Question: So I've already got my triangle waveforms, now i want to change the frequency of it, but i'm getting errors and i don't know what's the actual problem.
'''
module sxoc(clk,res,out1,freq,count);
input clk,res;
input [0:7]freq;
output [0:7]count;
output [0:7]out1;
reg [0:7]out1;
always @(posedge clk)
begin
if (res)
begin
out1=8'b00000000;
count=8'b00000000;
end
else
count =count + 1;
if (count == freq)
if(out1<=256)
begin
out1=out1 + 1;
count = 0;
end
end
endmodule
module atam_test;
reg clk,res;
reg [0:7]freq;
wire [0:7]count;
wire [0:7]out1;
sxoc sxoc1(clk,res,out1,freq,count);
always #2 clk=~clk;
initial
begin
clk=0;res=1;freq=8'b00000011;
#5 res=0;
end
initial #5000 $finish;
endmodule
'''

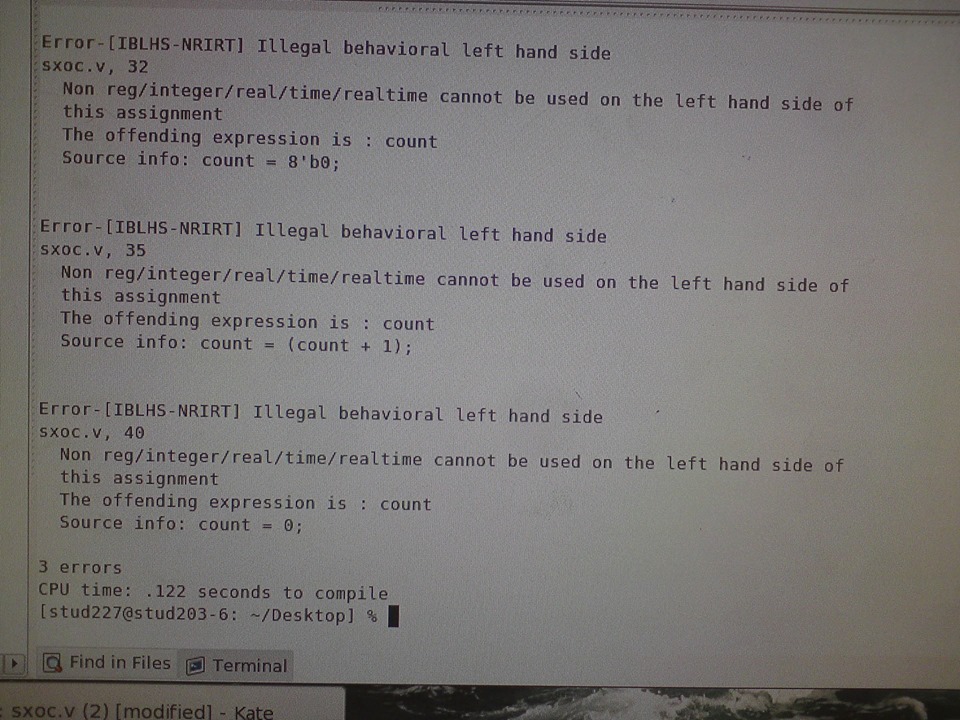
Answer: Procedural assignments (in an 'always' block) can only be made to a 'reg'. Change:
'''
output [0:7]count;
'''
to:
'''
output reg [0:7]count;
'''